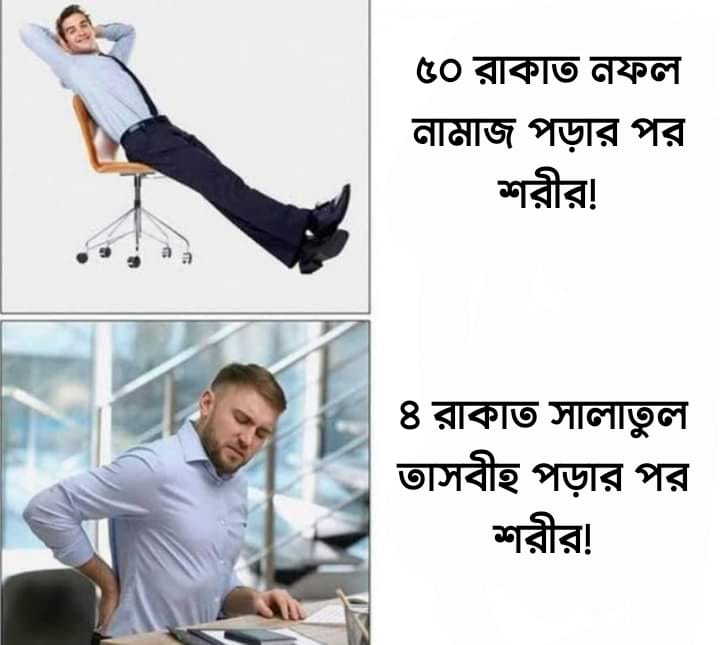
Text: ৫০ রাকাত নফল নামাজ পড়ার পর শরীর! ৪ রাকাত সালাতুল তাসবীহ পড়ার পর শরীর!
Label: Non Hate